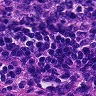
Metastatic tissue present: yes